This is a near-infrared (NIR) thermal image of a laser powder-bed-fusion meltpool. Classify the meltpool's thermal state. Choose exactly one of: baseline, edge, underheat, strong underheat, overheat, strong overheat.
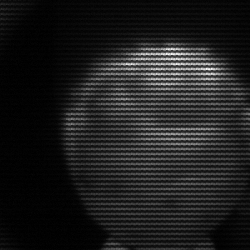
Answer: edge